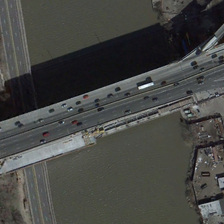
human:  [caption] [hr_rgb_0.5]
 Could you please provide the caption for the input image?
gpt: a bridge connects the two sides of the river .

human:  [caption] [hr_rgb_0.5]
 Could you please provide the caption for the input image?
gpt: many cars are on a bridge over a river .

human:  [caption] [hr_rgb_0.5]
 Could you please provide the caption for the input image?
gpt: many cars are on a bridge over a river .

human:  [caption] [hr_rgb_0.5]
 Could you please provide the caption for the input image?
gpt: one side of the bridge is the city, the other side is a green area .

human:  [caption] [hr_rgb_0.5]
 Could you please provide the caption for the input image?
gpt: a bridge connects the two sides of the river .